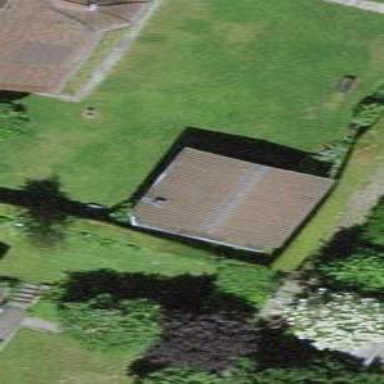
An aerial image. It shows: Shed.